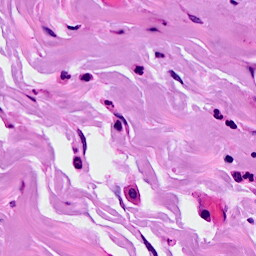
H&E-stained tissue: Breast